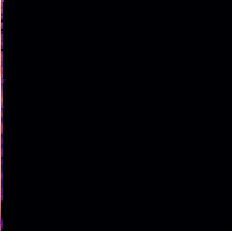
Sound class: Rain